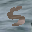
Label: 5